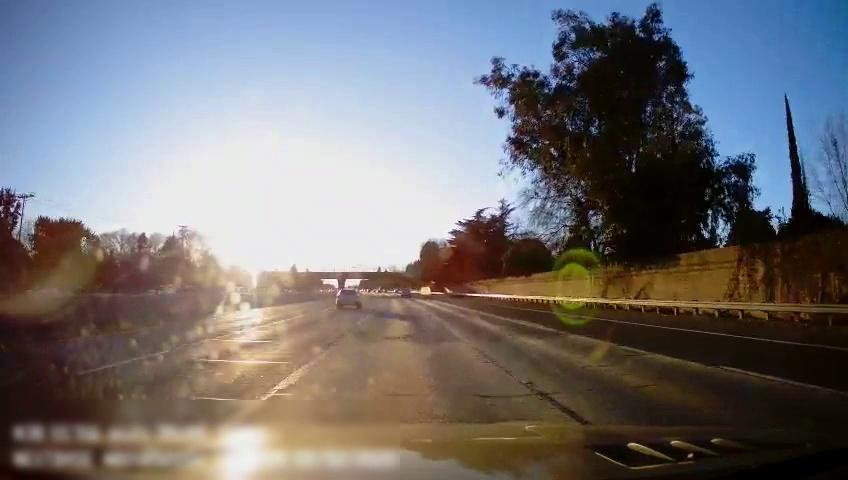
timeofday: Day
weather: Sunny
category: Drivable Space
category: Vehicles | Truck
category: Vehicles | SUV
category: Lanes | Alternate Lane
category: Lanes | Current Lane
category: Lanes | Alternate Lane
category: Lanes | Alternate Lane